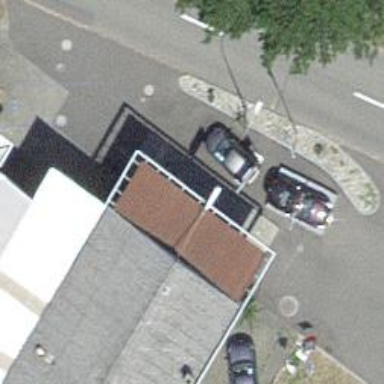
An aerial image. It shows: Fuel station.